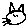
Label: cat